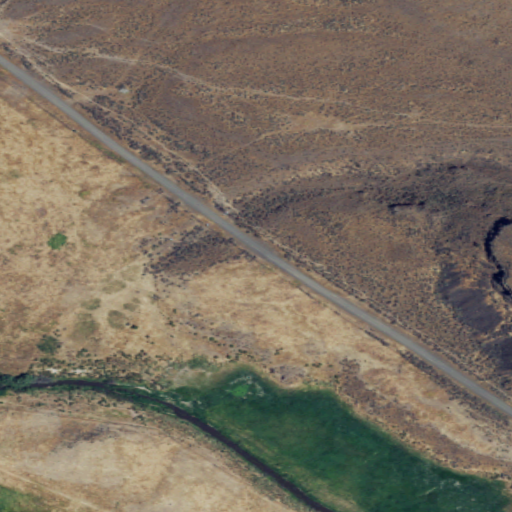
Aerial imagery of valley in Washington named Marlin Hollow containing shrub, pasture, and grassland